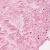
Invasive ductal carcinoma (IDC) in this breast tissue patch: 0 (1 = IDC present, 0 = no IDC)